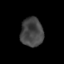
Tissue: skin
Cell type: Epithelial cells
Senescence score: 0.2799
Nuclear area (px): 639
Mean DAPI intensity: 68.424